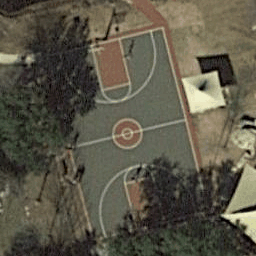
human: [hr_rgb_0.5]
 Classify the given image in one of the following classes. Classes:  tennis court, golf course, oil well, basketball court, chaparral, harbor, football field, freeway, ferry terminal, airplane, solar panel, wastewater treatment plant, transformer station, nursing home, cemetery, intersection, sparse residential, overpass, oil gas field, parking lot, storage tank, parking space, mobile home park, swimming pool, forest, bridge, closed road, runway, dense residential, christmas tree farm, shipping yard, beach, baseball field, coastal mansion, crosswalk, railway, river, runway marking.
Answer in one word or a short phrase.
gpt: basketball court